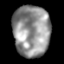
Tissue: lung
Cell type: T cells
Senescence score: 0.1913
Nuclear area (px): 1853
Mean DAPI intensity: 147.482